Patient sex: F
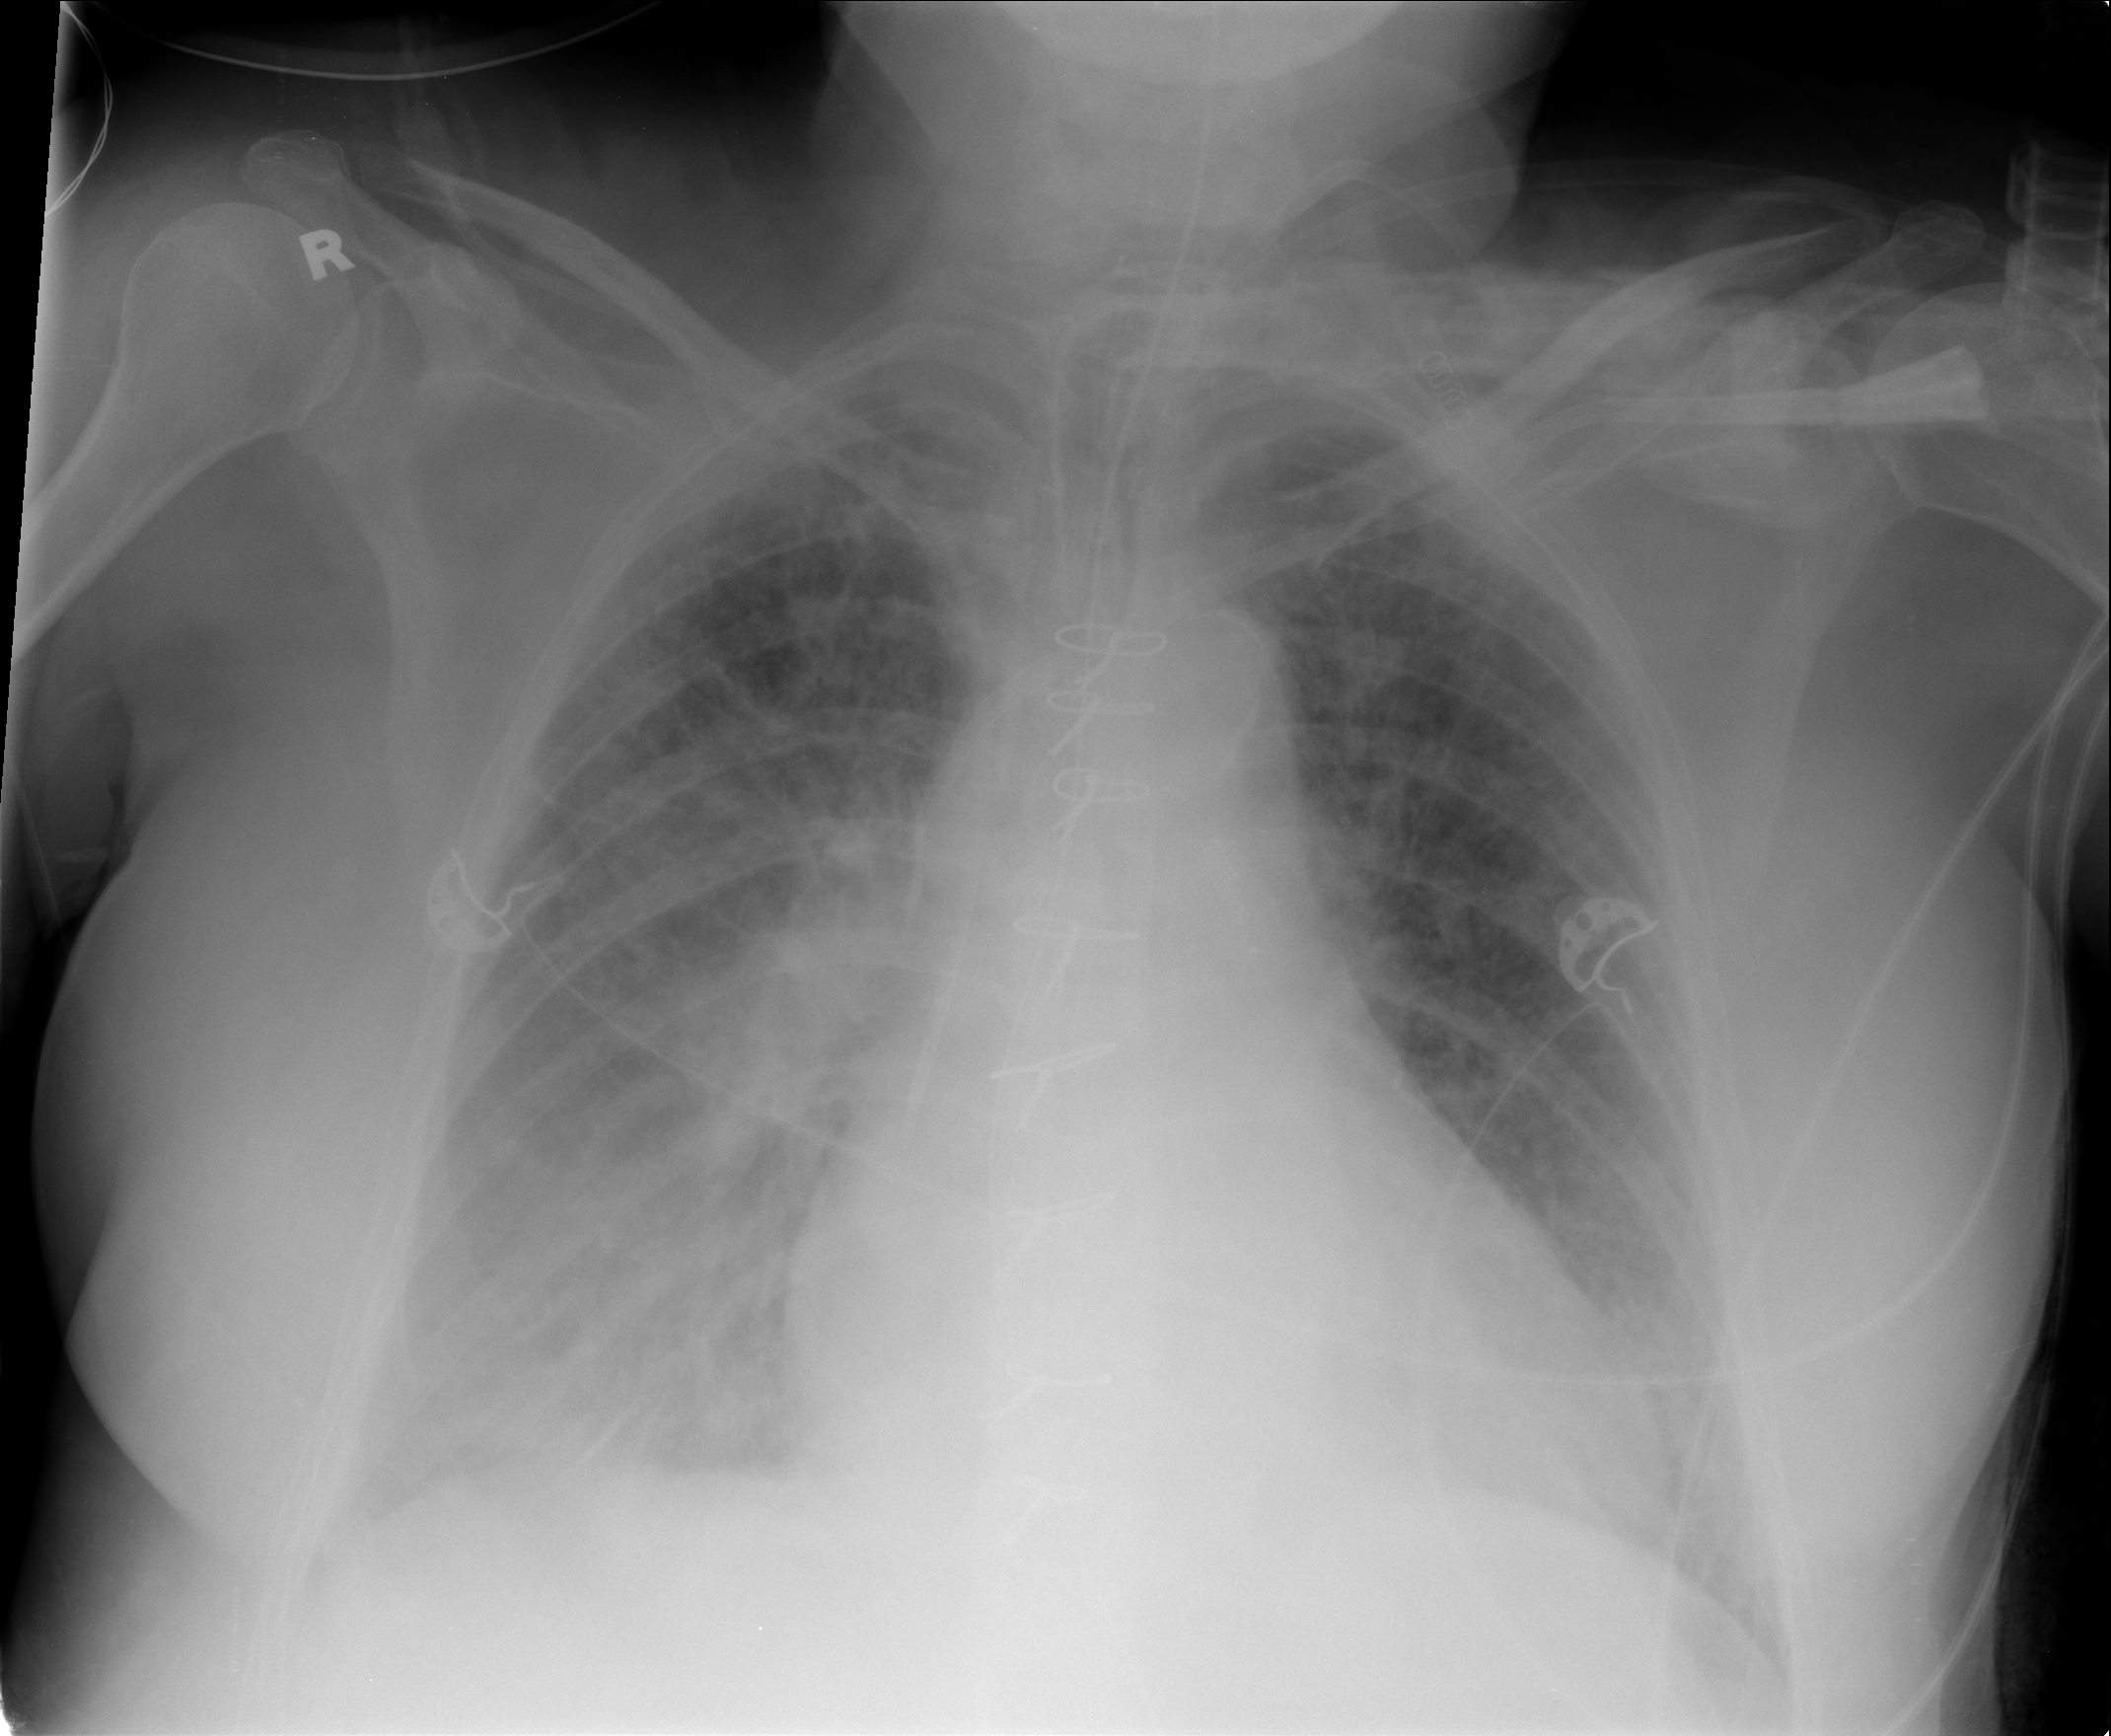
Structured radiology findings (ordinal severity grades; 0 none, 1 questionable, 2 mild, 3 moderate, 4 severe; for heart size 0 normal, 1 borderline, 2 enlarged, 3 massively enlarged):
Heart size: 2
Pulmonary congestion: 3
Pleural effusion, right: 2
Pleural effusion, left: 2
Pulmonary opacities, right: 3
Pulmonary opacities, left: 2
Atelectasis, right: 2
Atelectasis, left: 2